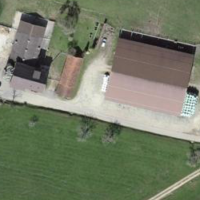
EUNIS habitat code: 55
Species observed at this site:
Vicia sepium